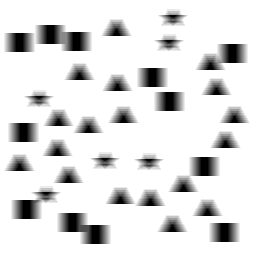
Squares: 12
Triangles: 18
Stars: 6
Total shapes: 36